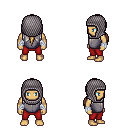
a pixel art fantasy rpg character, male body template, human, tanned skin, steel chest armor, red pants, blonde ponytail hairstyle, chain hood, white cloth bandages, four views (front, back, left, right), 2x2 character sprite sheet, small pixel art, hard edges, no anti-aliasing